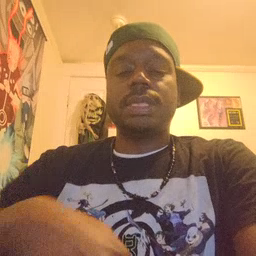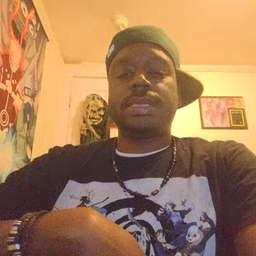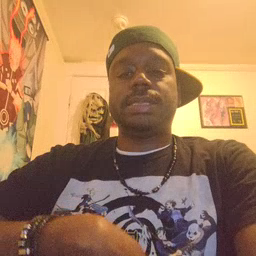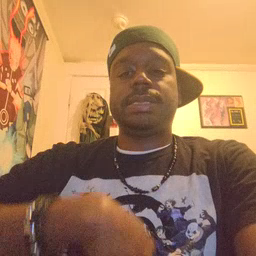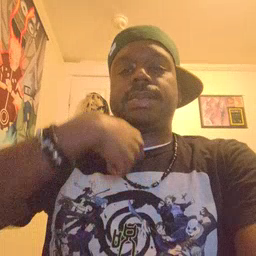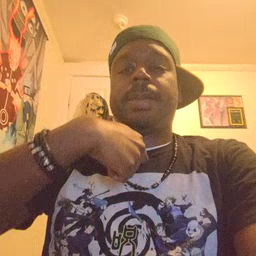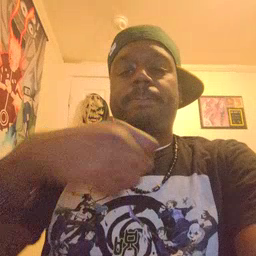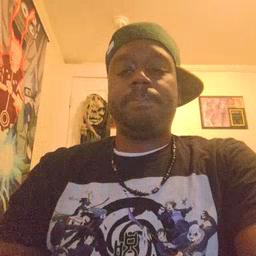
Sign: zipper